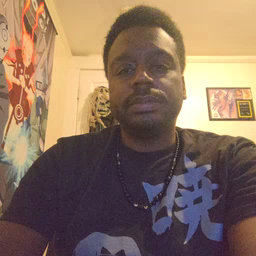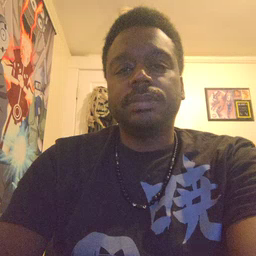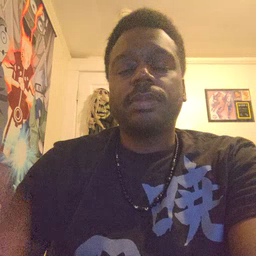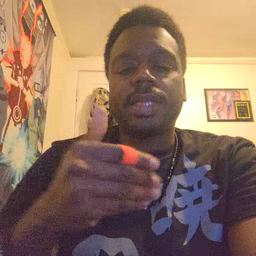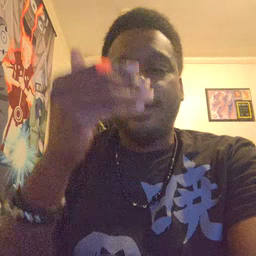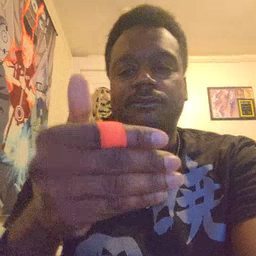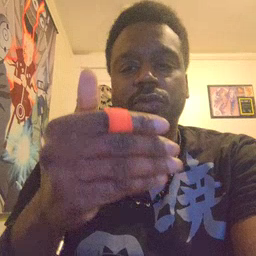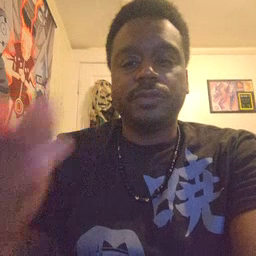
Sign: after